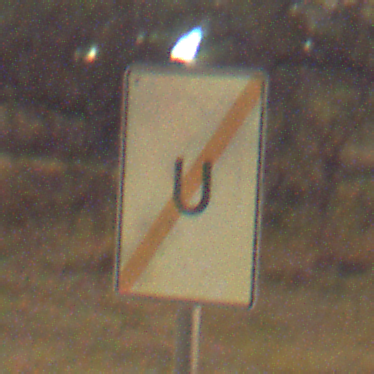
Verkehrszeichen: EndeUmleitung
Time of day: Night
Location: Outdoor (Nature)
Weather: Clear
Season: NotSpecified
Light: Natural